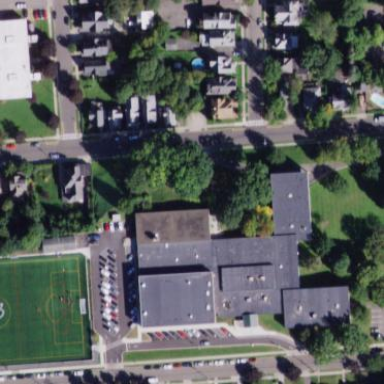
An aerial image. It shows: School.